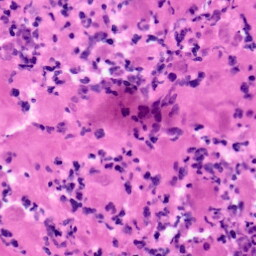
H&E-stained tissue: Pancreatic